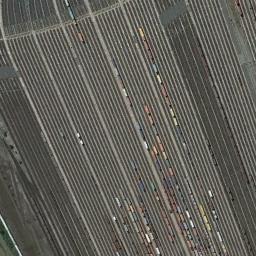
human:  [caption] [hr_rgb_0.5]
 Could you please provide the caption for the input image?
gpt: These railways have lots of trains of different colors on the tracks .

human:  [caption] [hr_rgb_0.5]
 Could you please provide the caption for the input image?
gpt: There are dozens of parallel railway lines here .

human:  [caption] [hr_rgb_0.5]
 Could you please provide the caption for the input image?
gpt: There are some trains on the railway .

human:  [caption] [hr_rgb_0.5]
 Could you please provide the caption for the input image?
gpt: There are many trains on the railway .

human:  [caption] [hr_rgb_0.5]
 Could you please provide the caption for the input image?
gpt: It is a black and white railway .